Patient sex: F
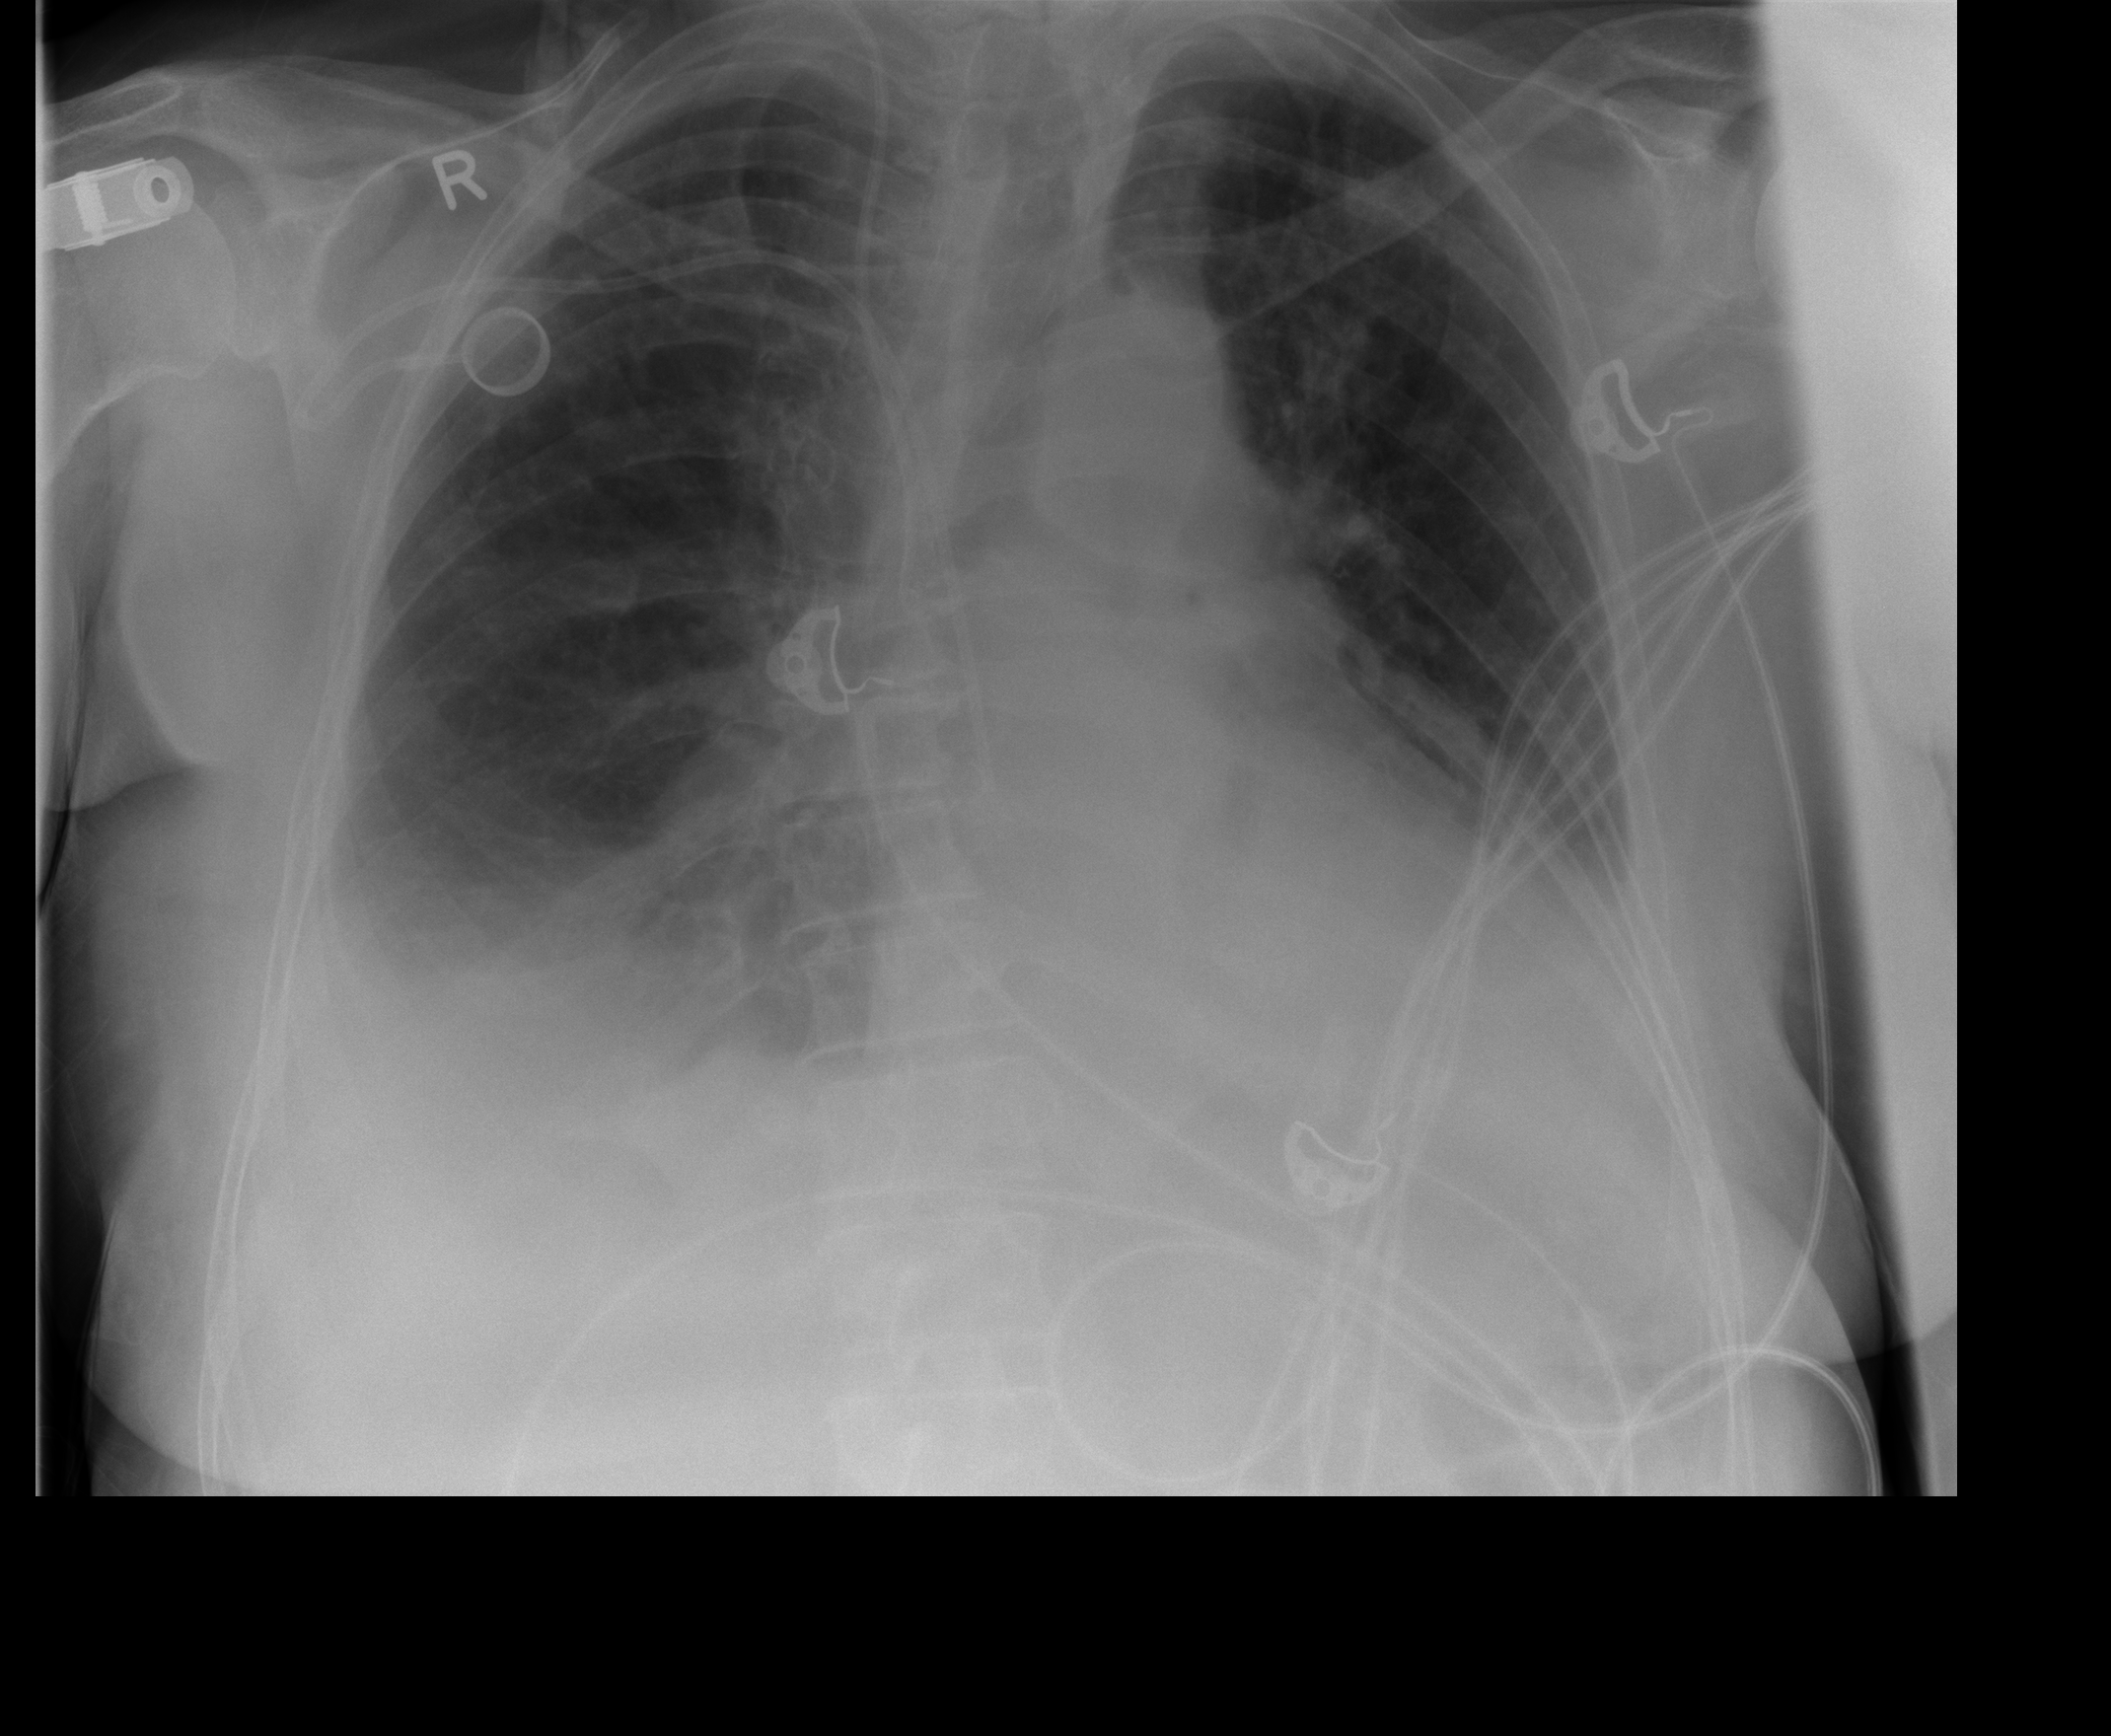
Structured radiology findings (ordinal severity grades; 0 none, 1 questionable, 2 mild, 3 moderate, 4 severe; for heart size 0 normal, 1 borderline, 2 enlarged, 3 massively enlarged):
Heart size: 2
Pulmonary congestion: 0
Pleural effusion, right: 3
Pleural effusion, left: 2
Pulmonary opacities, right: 0
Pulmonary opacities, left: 0
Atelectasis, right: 2
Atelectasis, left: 0